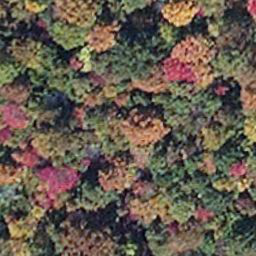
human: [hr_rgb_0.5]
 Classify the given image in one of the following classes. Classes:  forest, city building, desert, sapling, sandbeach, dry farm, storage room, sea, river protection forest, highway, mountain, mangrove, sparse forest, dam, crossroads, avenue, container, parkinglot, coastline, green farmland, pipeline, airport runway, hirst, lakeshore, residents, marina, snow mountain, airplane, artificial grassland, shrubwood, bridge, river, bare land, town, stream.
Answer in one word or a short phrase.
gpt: mangrove